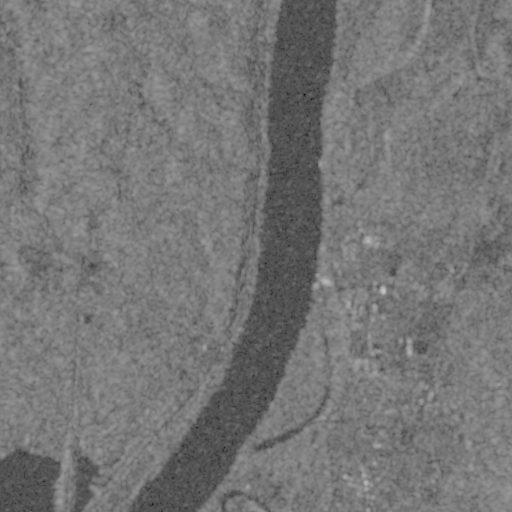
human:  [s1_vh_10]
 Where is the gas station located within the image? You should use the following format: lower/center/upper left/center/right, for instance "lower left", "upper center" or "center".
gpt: The gas station is located in the lower right of the image.
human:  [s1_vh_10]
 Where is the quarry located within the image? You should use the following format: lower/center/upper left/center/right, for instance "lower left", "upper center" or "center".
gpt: The quarry is located in the lower left of the image.
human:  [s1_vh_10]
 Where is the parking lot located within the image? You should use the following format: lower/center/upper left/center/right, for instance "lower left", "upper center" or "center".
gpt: There is no parking lot in the image.

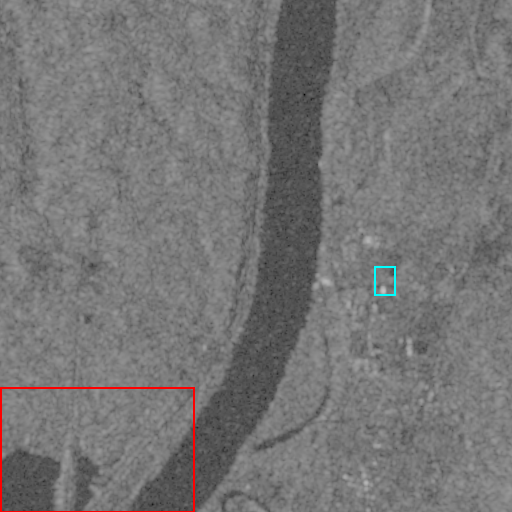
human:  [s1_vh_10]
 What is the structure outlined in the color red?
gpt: The structure outlined in red is a quarry.
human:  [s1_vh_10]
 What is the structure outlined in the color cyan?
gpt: The structure outlined in cyan is a building.
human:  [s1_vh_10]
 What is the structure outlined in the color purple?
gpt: There is no purple outline.